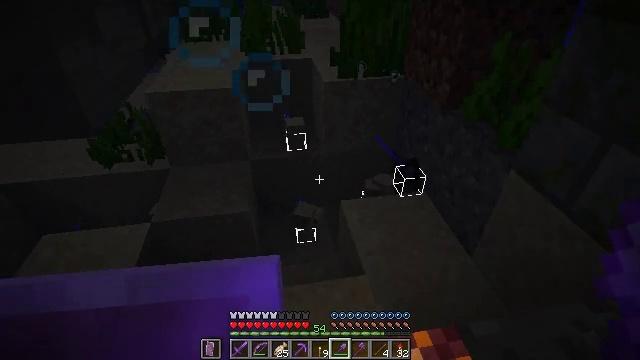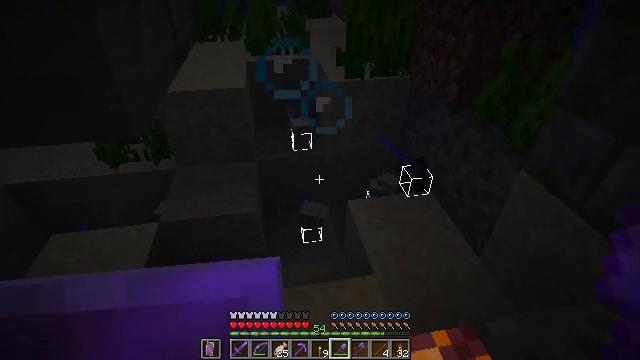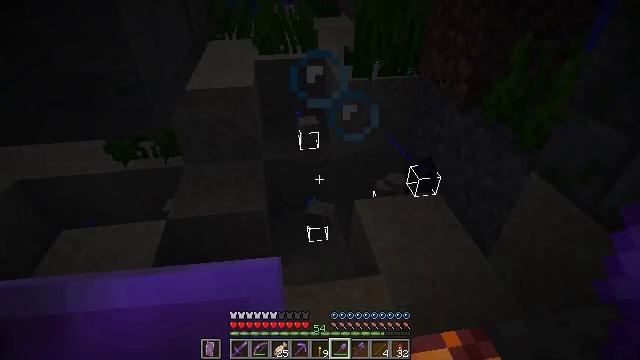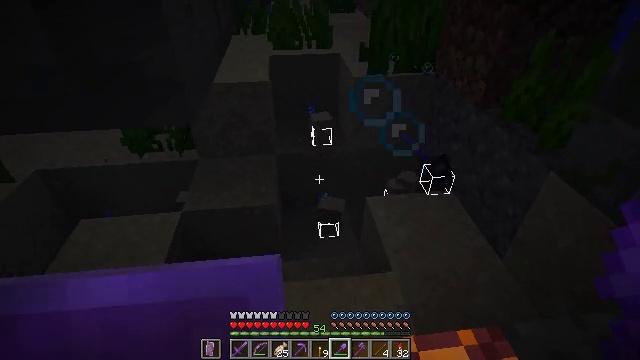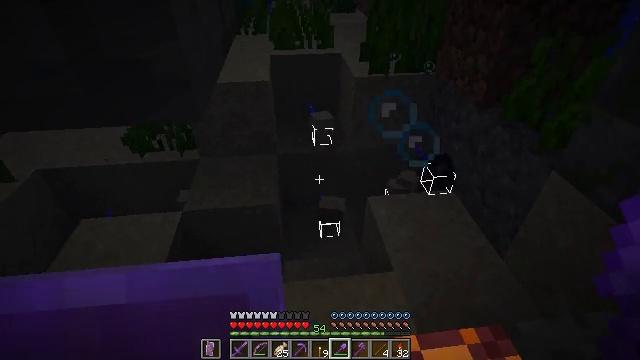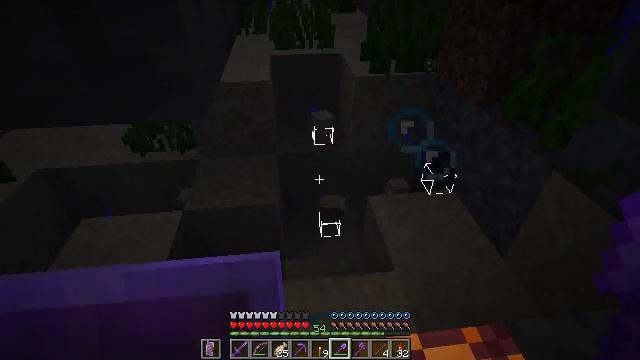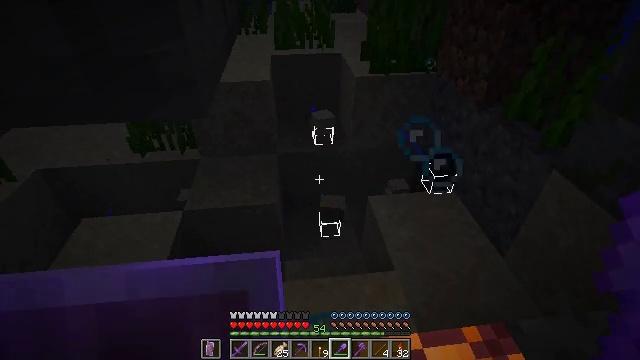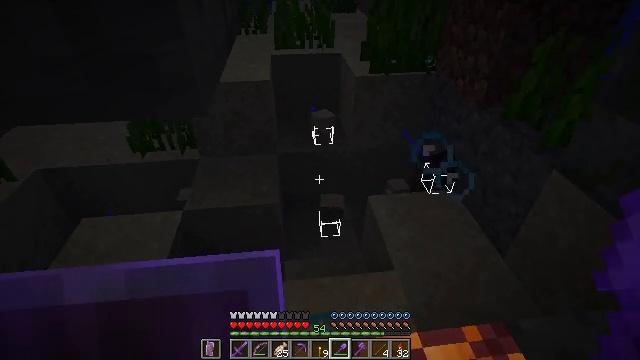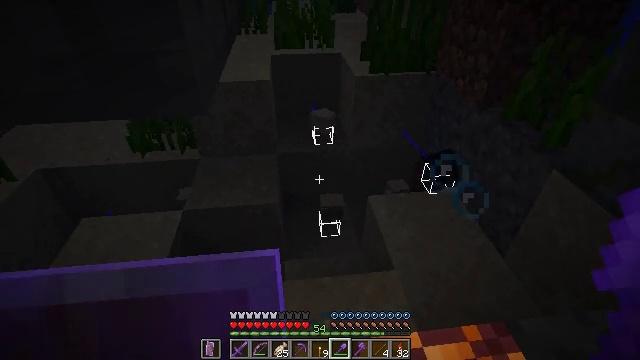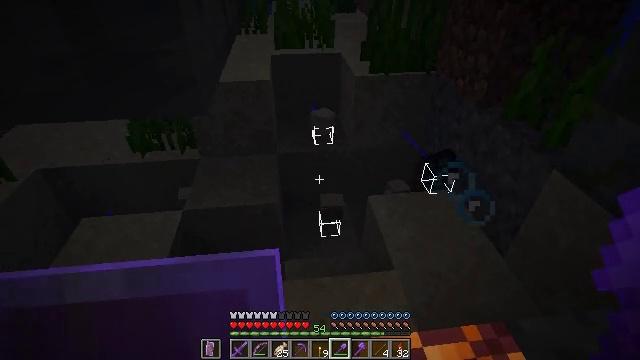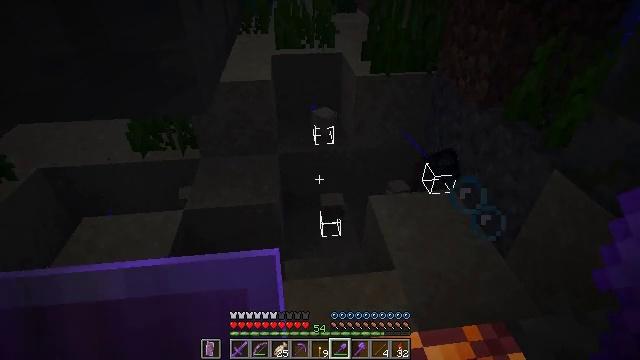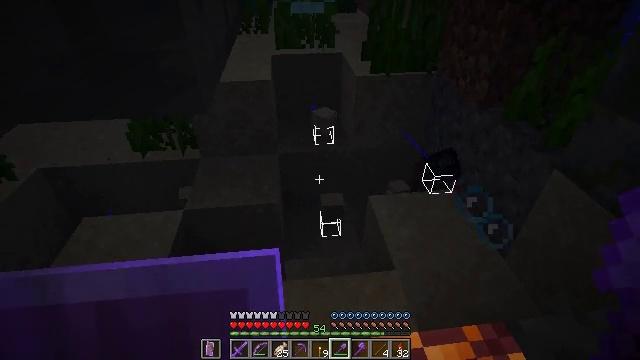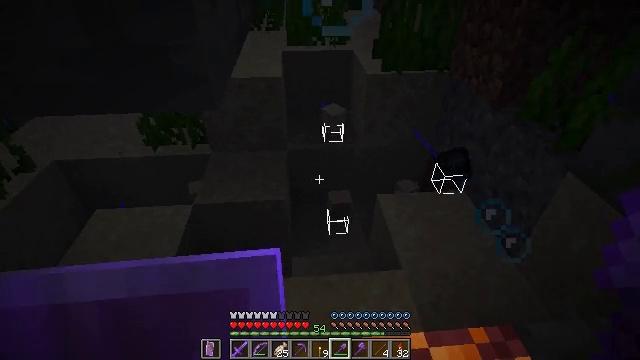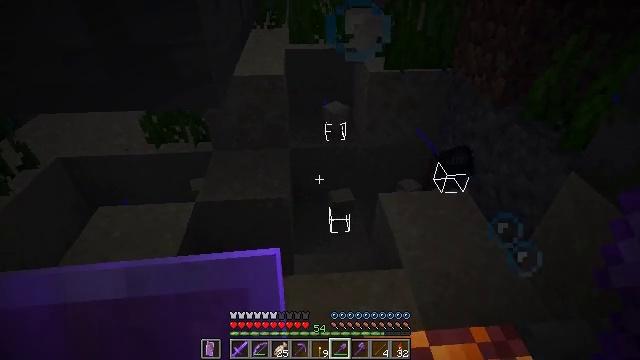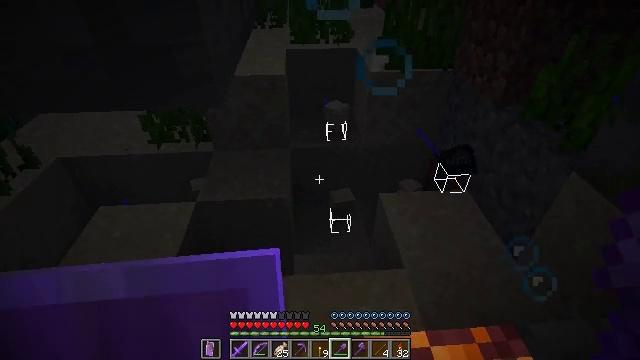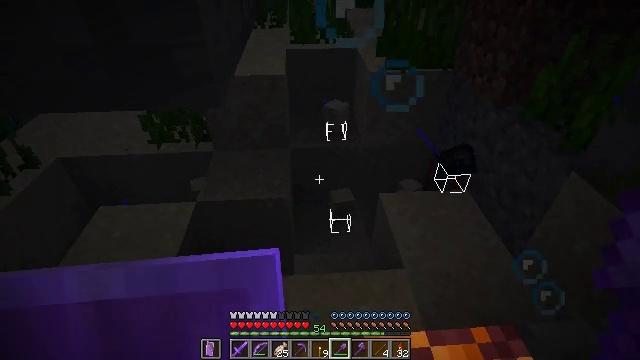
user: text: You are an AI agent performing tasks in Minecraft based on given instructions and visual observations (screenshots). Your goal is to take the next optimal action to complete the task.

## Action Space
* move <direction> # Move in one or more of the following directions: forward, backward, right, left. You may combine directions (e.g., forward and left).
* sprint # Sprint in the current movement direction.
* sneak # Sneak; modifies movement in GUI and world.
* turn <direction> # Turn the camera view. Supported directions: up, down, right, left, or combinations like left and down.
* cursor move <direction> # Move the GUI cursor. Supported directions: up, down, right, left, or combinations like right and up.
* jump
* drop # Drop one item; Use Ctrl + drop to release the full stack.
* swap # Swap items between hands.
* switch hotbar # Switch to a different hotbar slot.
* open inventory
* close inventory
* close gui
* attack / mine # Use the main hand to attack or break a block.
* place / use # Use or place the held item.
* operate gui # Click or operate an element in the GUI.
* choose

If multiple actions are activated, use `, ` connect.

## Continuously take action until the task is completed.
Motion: motion action
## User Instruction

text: Collect cracked stone bricks from ruins.
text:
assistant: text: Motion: move left, sneak
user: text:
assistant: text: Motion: sneak, turn left
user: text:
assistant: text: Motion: sneak, turn left
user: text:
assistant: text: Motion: sneak
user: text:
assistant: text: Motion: sneak
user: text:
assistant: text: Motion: sneak
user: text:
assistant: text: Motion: sneak
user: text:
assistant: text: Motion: sneak
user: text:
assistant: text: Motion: sneak
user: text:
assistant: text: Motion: sneak
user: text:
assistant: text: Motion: sneak
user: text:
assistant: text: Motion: sneak, turn left
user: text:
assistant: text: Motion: sneak
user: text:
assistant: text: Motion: sneak
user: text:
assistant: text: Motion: sneak
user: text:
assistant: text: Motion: move right, sneak
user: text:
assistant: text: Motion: move right, sneak, turn left and down
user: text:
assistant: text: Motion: move right, sneak, turn left and down
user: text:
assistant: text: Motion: move forward and move right, sneak, turn down
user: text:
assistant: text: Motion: move forward and move right, sneak
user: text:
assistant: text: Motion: move forward and move right, sneak
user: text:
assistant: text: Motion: move forward and move right, sneak
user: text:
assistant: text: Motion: move forward and move right, sneak
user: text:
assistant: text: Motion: move forward and move right, sneak
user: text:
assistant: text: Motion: move forward and move right, sneak
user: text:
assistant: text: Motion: move forward and move right, sneak
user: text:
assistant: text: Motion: move forward and move right, sneak
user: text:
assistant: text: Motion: move forward and move right, sneak
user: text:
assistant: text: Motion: move forward, sneak
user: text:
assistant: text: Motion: move forward, sneak